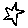
Label: star